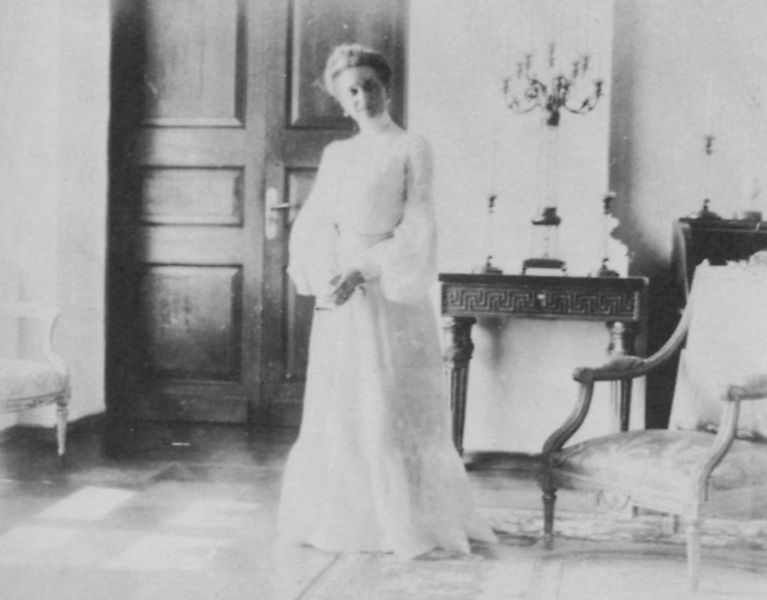
Titel: Sommer auf Archangelskoje, Fürstin Jusupow
Künstler: Russischer Photograph
Schlagwörter: dunkel, hand, schatten, weiß, fenster, frau, frisur, geschwungen, grau, haar, hell, hintergrund, holz, jahrhundertwende, kleid, licht, mund, nase, raum, schwarz, stuhl, stühle, tisch, tür, zimmer, blick, dame, gürtel, wand, augen, falten, gesicht, kleidung, kragen, lang, weit, ärmel, bildnis, hände, innenraum, möbel, portrait, porträt, spiegelung, boden, auge, gewand, haare, interieur, reich, sessel, stehend, stoff, adel, mutter, diadem, kinn, krone, seide, taille, kommode, wohnzimmer, armlehne, lehne, parkett, tüll, russland, falte, polster, salon, tischchen, kerzen, kronleuchter, leuchter, lüster, warten, unscharf, foto, fotografie, photographie, eingang, schwarz weiss, fliesen, fliese, ganzkörper, photo, quadrate, fauteuil, biedermeier, schwarz weis, klinke, türklinke, kerzenleuchter, armlehnen, chwarz, portät, türgriff, reichtum, ganzkörperporträt, konsole, kaiserreich, nas, zarin, sekretär, sekretät, femme, steinboden, quadrat, beistelltisch, zweiflüglig, gründerzeit, armleuchter, russisch, wohnraum, erwartung, weißs, bodenlang, empfangsraum, fliesenboden, noir et blanc, stuhk, porträtfoto, photograph, bourgeoisie, da e, falbeln, hammershoi, herrin, madame, mme, zweiflügelig